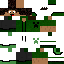
A male skeleton skin with dark skin, wearing brown long hair dressed in a green hoodie and black pants, featuring a closed mouth.